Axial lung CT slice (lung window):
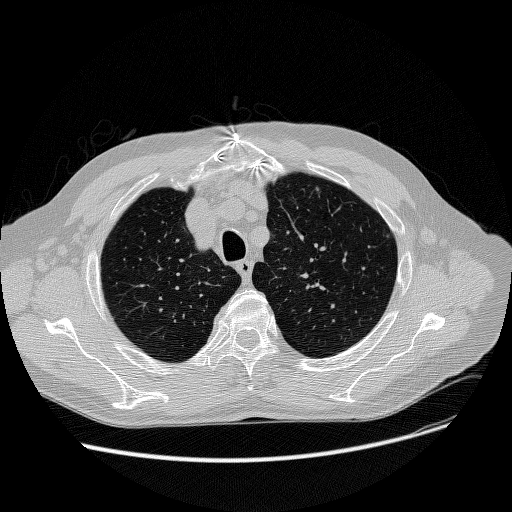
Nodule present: no